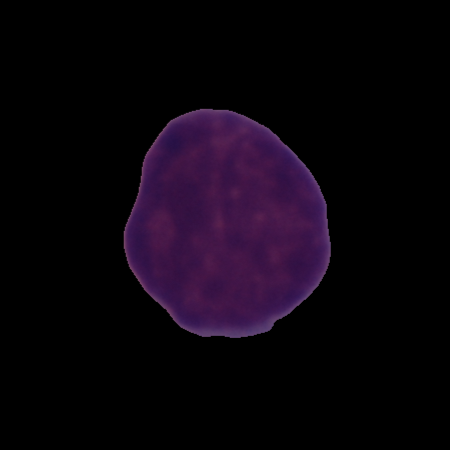
Label: cancer